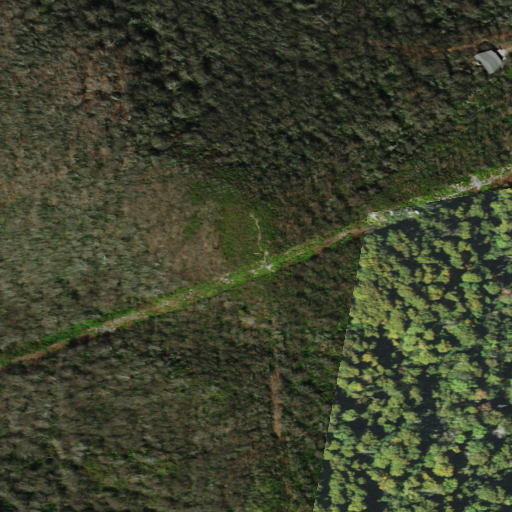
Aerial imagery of mountain in Tennessee named Little Bald Mountain containing mixed forest, deciduous forest, evergreen forest, and open development